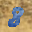
Label: 8